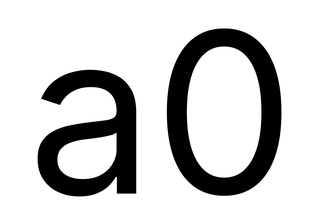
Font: Inter_Regular